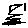
Label: zigzag